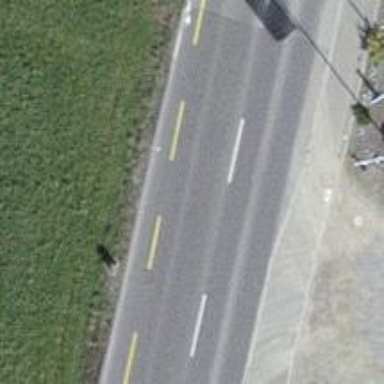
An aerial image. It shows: Primary highway with dedicated lane for cyclists.